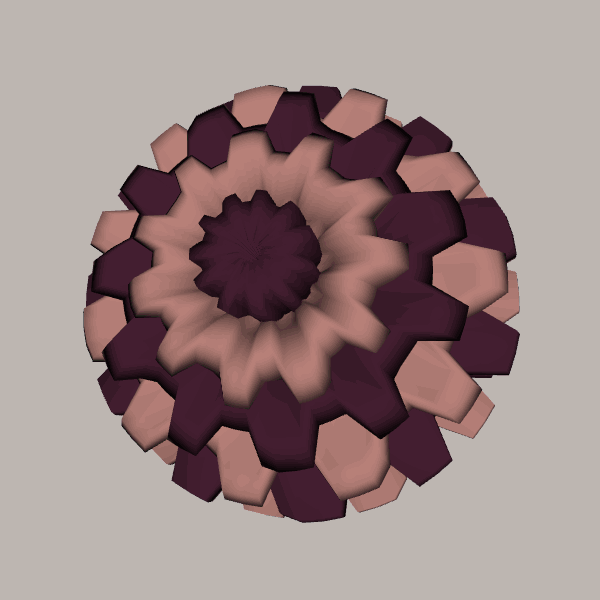
Background: light